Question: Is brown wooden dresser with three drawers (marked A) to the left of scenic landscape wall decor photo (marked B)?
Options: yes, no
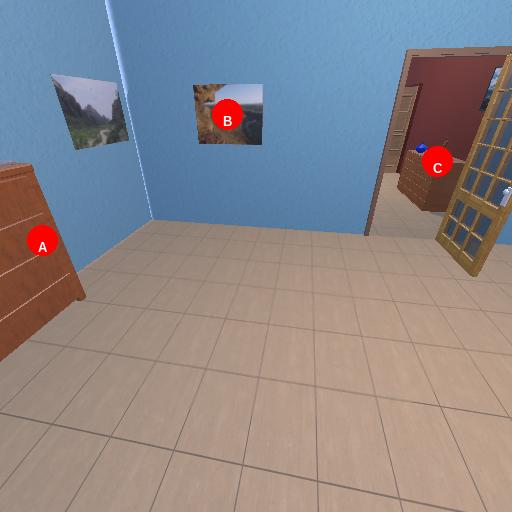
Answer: yes